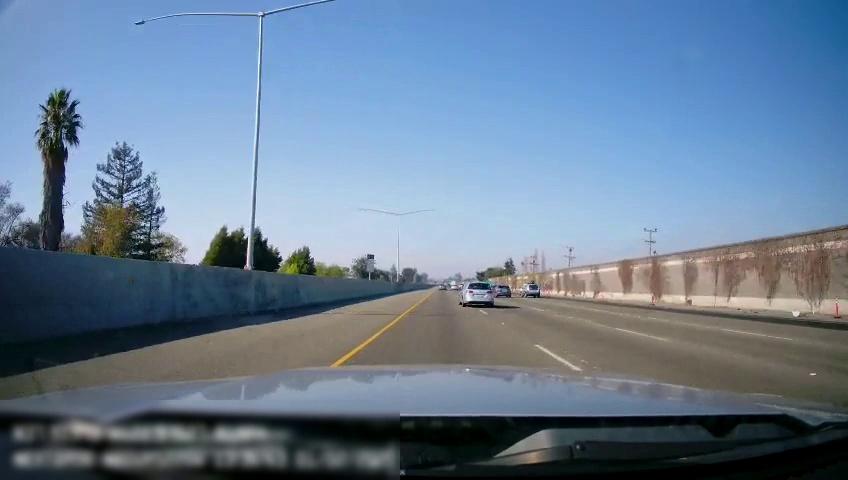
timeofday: Day
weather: Sunny
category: Drivable Space
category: Vehicles | SUV
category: Vehicles | Car
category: Vehicles | Car
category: Lanes | Current Lane
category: Lanes | Current Lane
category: Lanes | Alternate Lane
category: Lanes | Alternate Lane
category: Traffic | Signs